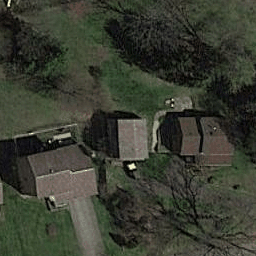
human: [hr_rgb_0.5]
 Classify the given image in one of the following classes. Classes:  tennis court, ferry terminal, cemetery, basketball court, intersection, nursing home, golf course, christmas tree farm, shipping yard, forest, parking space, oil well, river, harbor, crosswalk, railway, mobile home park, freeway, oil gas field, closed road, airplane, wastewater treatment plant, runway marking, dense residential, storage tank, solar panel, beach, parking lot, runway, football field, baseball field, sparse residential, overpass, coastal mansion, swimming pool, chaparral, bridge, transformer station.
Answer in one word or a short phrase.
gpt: sparse residential